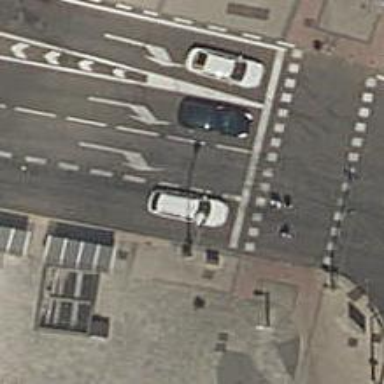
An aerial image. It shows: Road with traffic signals.